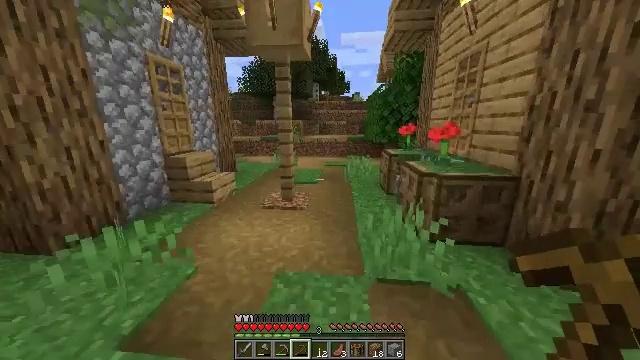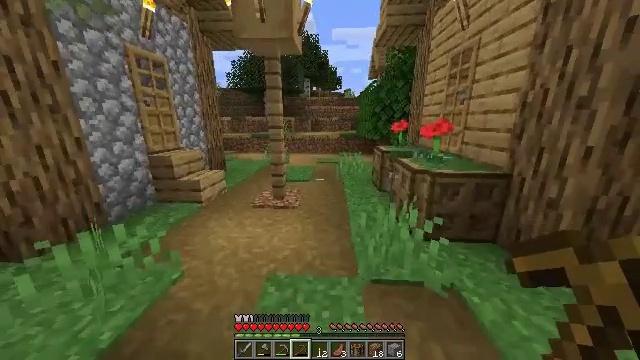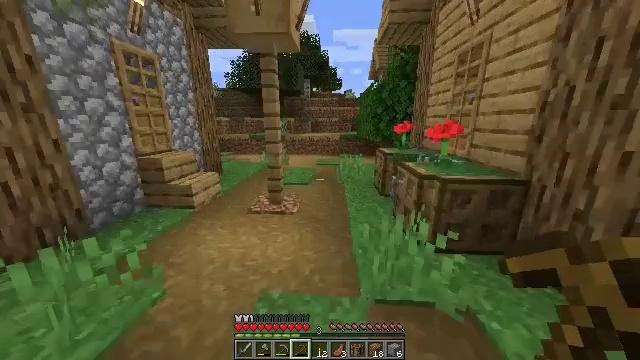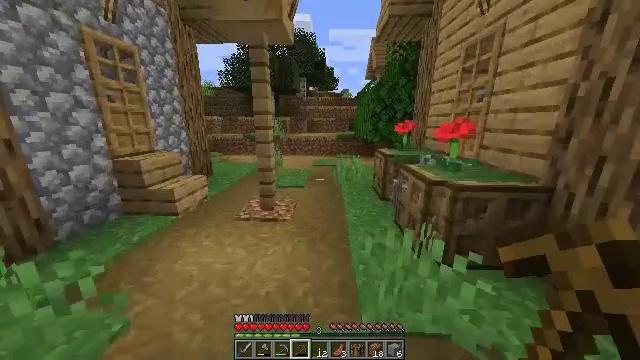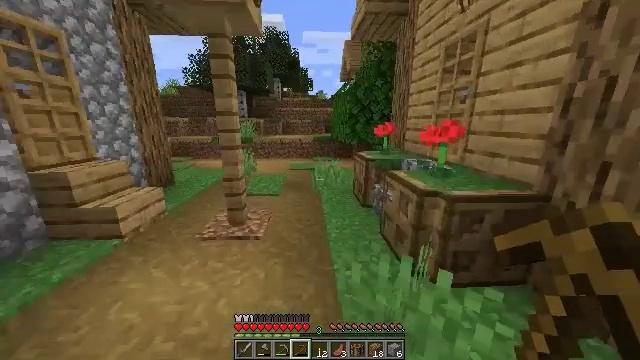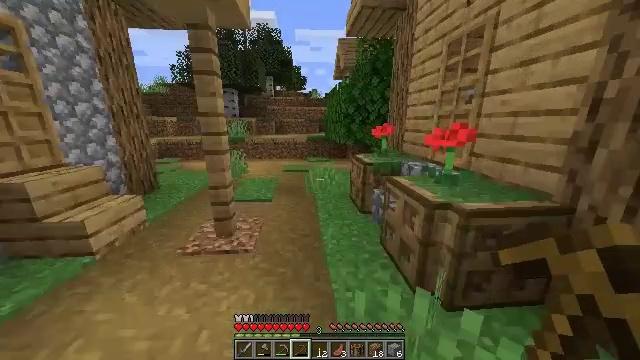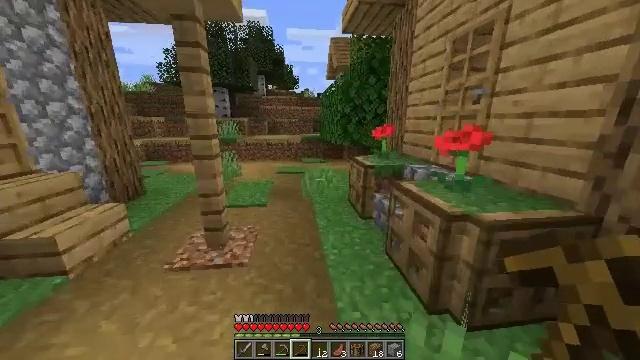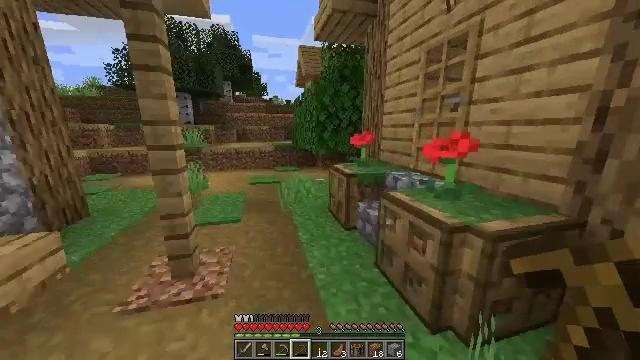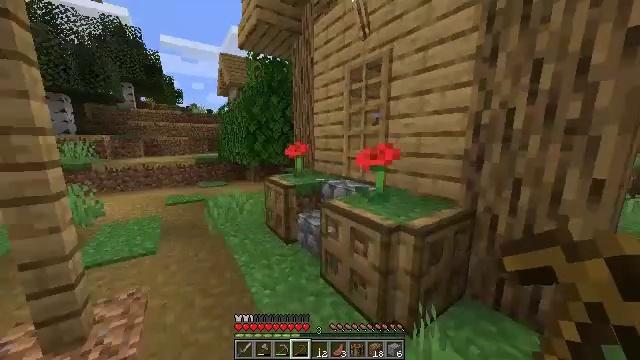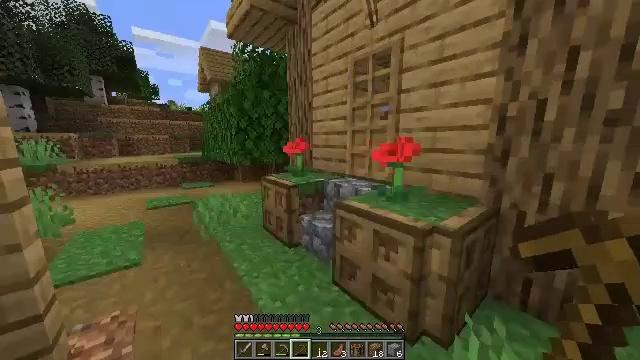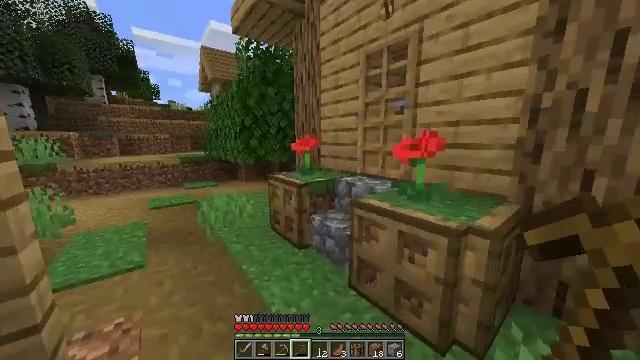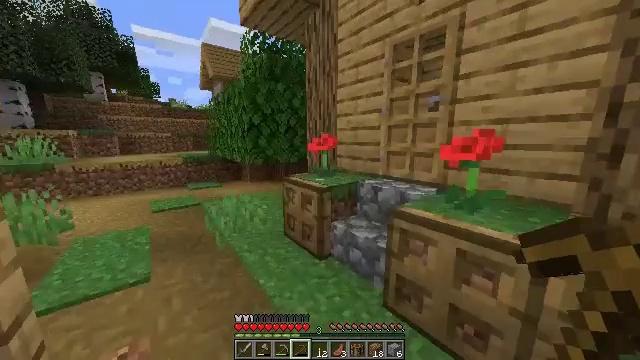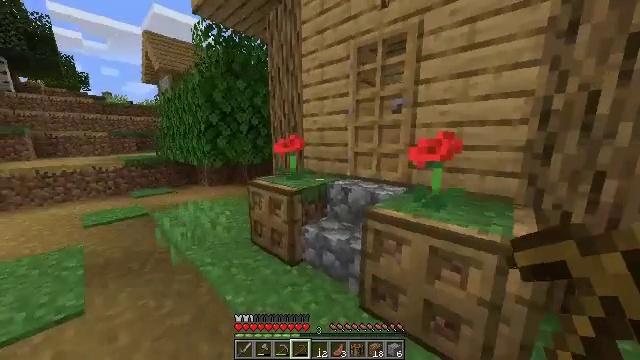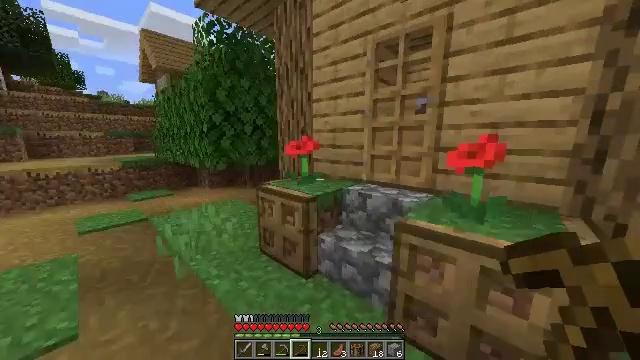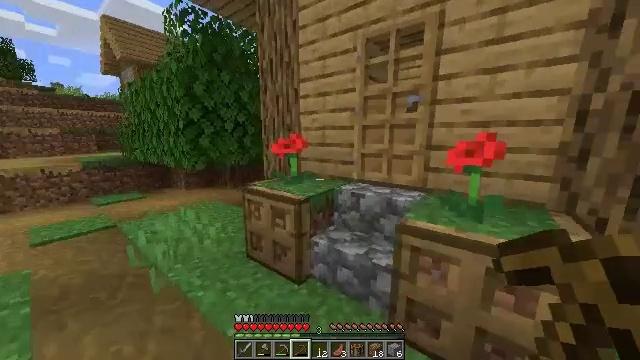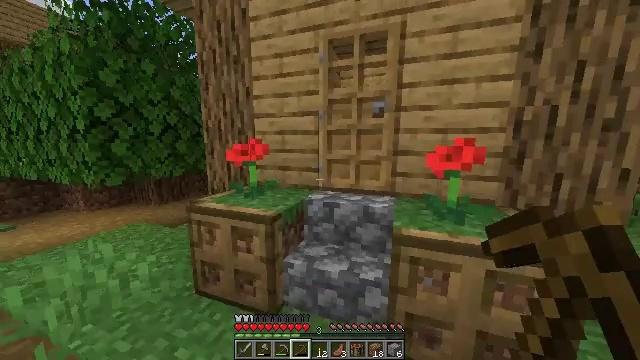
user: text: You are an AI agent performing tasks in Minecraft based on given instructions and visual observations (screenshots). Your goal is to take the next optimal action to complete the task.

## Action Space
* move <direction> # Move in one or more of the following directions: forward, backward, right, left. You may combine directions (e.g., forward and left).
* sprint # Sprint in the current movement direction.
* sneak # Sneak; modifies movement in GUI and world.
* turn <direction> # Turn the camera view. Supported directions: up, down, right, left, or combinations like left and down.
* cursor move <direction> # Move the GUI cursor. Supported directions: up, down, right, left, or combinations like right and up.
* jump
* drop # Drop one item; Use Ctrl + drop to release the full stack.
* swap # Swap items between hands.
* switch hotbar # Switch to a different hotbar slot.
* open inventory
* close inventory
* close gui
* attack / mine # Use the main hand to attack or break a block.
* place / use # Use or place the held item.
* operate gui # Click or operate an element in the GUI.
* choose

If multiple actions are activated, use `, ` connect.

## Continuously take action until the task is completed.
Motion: motion action
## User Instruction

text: Harvest terracotta for building.
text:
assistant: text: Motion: move forward, turn right
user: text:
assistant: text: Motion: move forward
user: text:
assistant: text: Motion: move forward
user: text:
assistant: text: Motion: move forward, turn right
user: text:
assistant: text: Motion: move forward, turn right
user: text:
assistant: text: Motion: move forward and move left, turn right
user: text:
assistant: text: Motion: move forward and move left, turn right and up
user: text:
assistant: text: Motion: move forward and move left, turn right and up
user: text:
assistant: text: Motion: move forward and move left, turn right
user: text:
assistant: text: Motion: move forward and move left
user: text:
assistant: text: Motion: move forward and move left
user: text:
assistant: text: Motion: move forward and move left, turn right
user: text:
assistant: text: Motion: move forward and move left
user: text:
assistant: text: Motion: move forward and move left, turn right
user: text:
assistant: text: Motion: move forward and move left, turn right and up
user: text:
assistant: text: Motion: move forward, turn right
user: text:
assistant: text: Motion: move forward, turn right and up
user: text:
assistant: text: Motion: move forward, turn right and up
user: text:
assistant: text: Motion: move forward, use / place
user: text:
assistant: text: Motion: move forward, turn left, use / place
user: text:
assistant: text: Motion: move forward, turn right
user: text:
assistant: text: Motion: move forward, turn right and down
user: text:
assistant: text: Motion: move forward, turn right and down
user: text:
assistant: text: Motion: move forward and move right, turn right and down
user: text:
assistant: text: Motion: move forward and move right
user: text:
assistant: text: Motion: move forward and move right
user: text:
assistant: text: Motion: move forward and move right, turn left and down
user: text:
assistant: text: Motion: move forward, turn down
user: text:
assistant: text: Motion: move forward, turn left and down
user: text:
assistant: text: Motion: move forward, turn left and down